Field crop: maize
Growth stage: 2
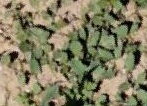
Species: convolvulus